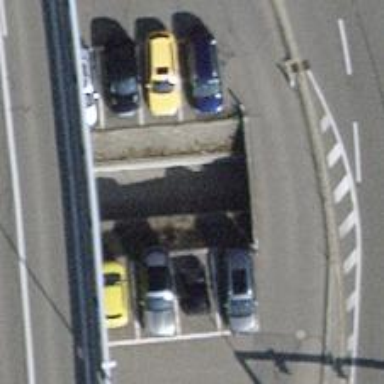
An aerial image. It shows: Charging station.